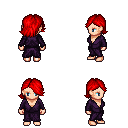
a pixel art fantasy rpg character, female body template, human, light skin, purple robe, teal pants, red swoop hairstyle, four views (front, back, left, right), 2x2 character sprite sheet, small pixel art, hard edges, no anti-aliasing